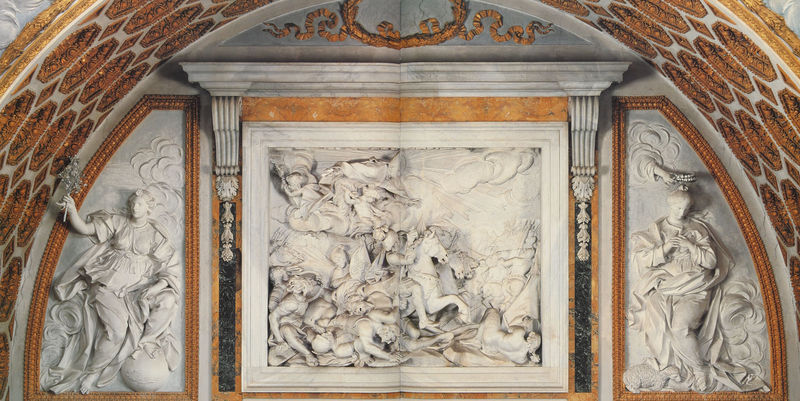
Titel: Lunette über dem Altar in der Cappella Corsini
Künstler: Agostino Cornacchini
Standort: Rom, S. Giovanni in Laterano (EU - I - Latium)
Schlagwörter: kampf, nackt, weiß, wolken, frauen, frau, marmor, säulen, haus, wolke, ball, wand, architektur, falten, kleidung, erde, gold, pferd, pferde, reiter, engel, relief, bogen, pilaster, figuren, kuppel, krieg, schlacht, stuck, gewölbe, schaf, zweig, tote, kugel, kranz, mythologie, frieden, ritter, halbrund, fries, gesims, apokalypse, krönung, heiliger, konsolen, konsole, maria, welt, innenarchitektur, georg, heiliger georg, grabmal, bildhauer, weltkugel, lisene, triptychon, attribute, bildhauerkunst, rankwerk, innenwand, tonnenkuppel, atuck, mistelzweig, plumen